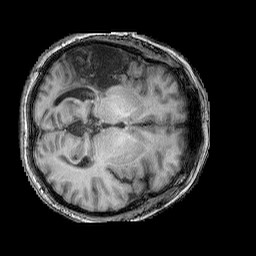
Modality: T1w
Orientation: axial
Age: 59
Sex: female
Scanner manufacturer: siemens
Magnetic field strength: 3 T
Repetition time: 2.25 s
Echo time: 0.00411 s